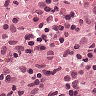
Metastatic tissue present: no